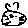
Label: cat